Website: walmart
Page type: address-validator
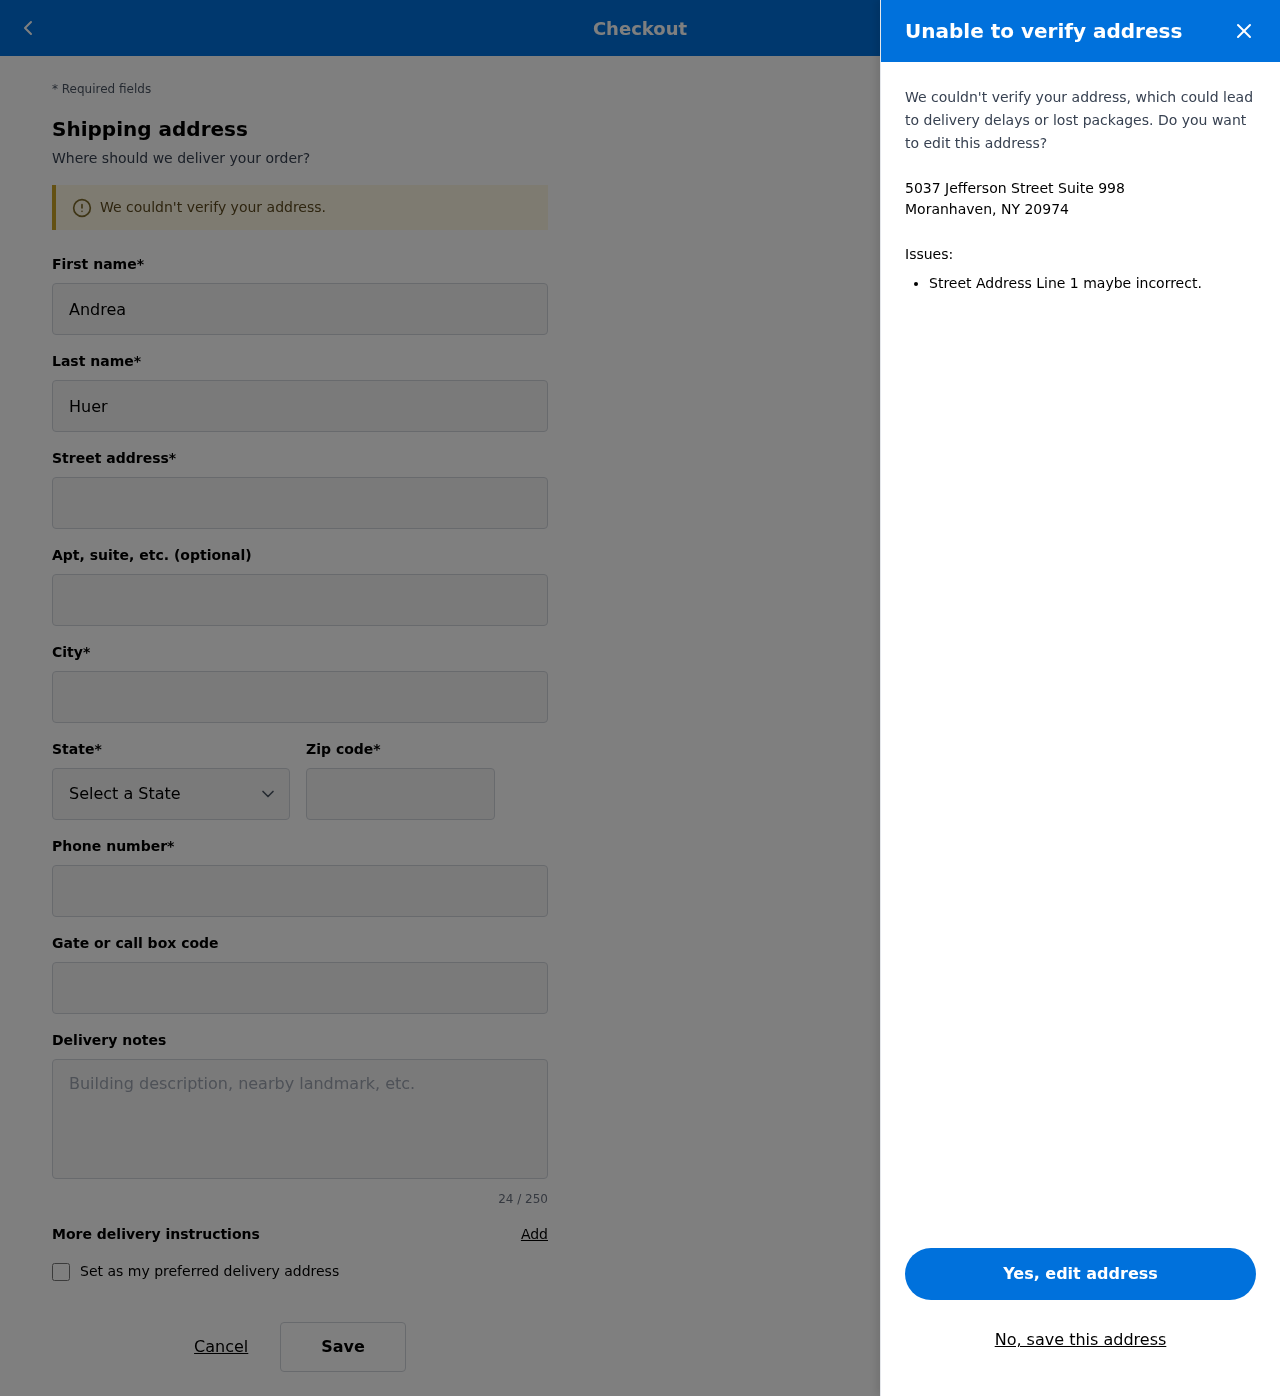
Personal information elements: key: PII_CITY_STATE_ZIP
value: Moranhaven, NY 20974
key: PII_DELIVERY_INSTRUCTIONS
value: Place behind screen door
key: PII_STATE_ABBR
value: NY
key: PII_STREET
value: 5037 Jefferson Street Suite 998
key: PII_FIRSTNAME
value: Andrea
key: PII_LASTNAME
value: Huerta
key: PII_CITY
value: Moranhaven
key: PII_POSTCODE
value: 20974
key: PII_PHONE
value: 9309096088
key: PII_SECURITY_CODE
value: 23436